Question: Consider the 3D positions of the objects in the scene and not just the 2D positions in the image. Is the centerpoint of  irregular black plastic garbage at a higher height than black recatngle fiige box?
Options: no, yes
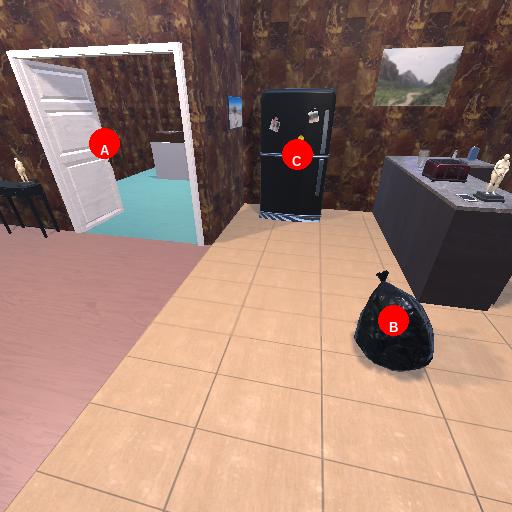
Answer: no